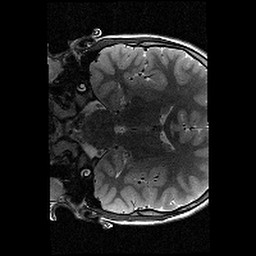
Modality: T2w
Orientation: coronal
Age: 9
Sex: male
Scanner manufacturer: siemens
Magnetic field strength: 3 T
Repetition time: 9.23 s
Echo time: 0.067 s